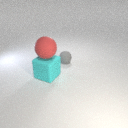
large cyan rubber cube to the left of small gray rubber sphere